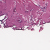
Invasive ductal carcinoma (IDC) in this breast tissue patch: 0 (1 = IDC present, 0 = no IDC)